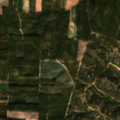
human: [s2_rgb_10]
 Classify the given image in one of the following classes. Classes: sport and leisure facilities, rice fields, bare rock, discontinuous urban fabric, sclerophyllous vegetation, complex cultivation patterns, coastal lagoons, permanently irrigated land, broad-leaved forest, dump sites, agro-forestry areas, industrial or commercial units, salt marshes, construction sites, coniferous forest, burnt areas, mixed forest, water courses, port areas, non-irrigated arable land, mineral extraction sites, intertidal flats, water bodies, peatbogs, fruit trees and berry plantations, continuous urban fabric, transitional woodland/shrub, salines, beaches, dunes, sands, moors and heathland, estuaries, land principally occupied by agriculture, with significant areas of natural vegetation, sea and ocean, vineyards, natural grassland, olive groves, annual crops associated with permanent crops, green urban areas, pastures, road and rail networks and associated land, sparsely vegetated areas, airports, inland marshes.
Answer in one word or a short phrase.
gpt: broad-leaved forest, coniferous forest, transitional woodland/shrub